Question: I want to run the Chirpy console minifyer, but it throws exception. The path given exists and earlier it ran impeccably. I'm not sure what might cause the problem. Can someone explain it to me? Thanks.

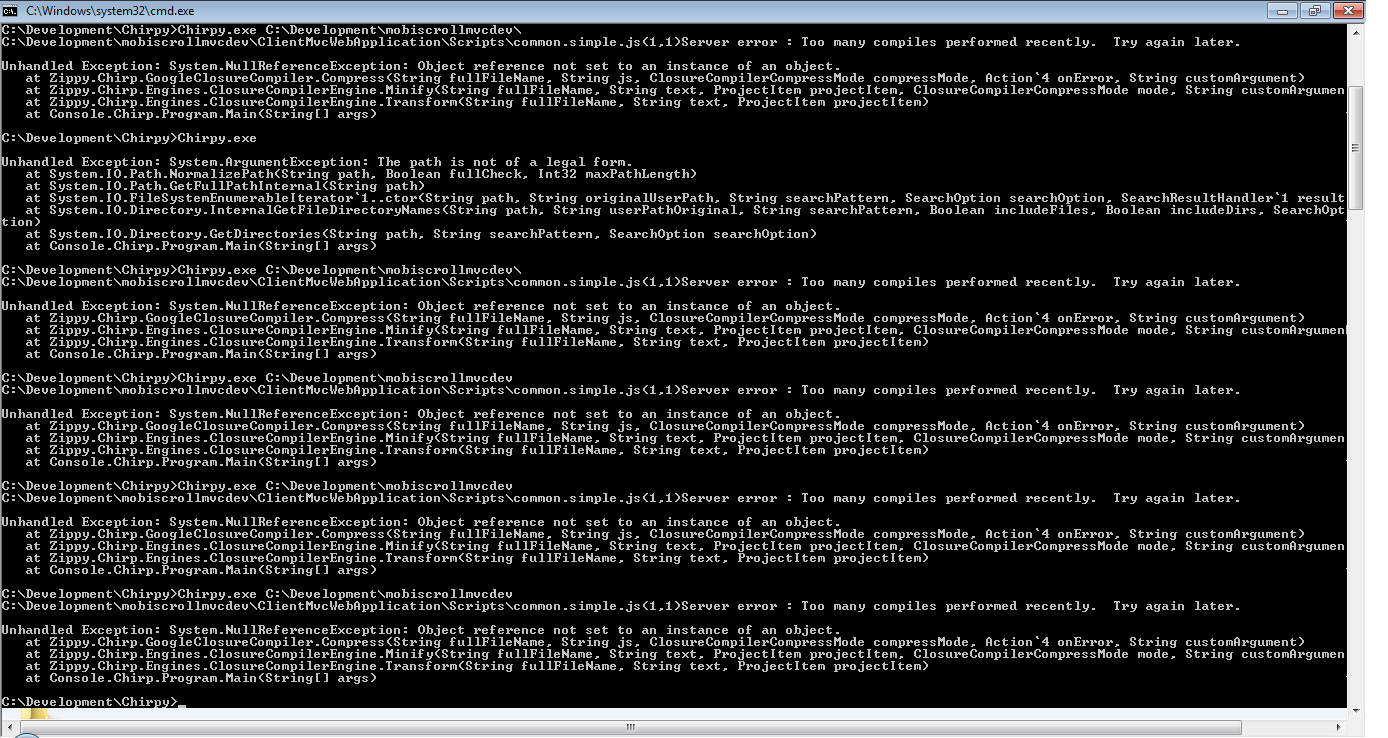
Answer: There were too many compiles in a short period of time. The service temporarily becomes unavailable in this case.